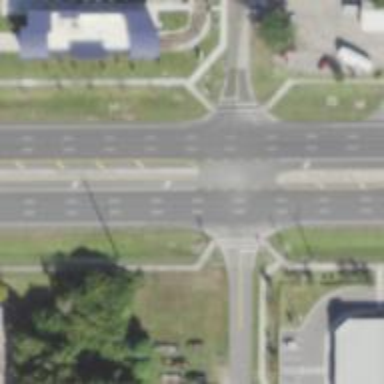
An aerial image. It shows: Crossing on the road.